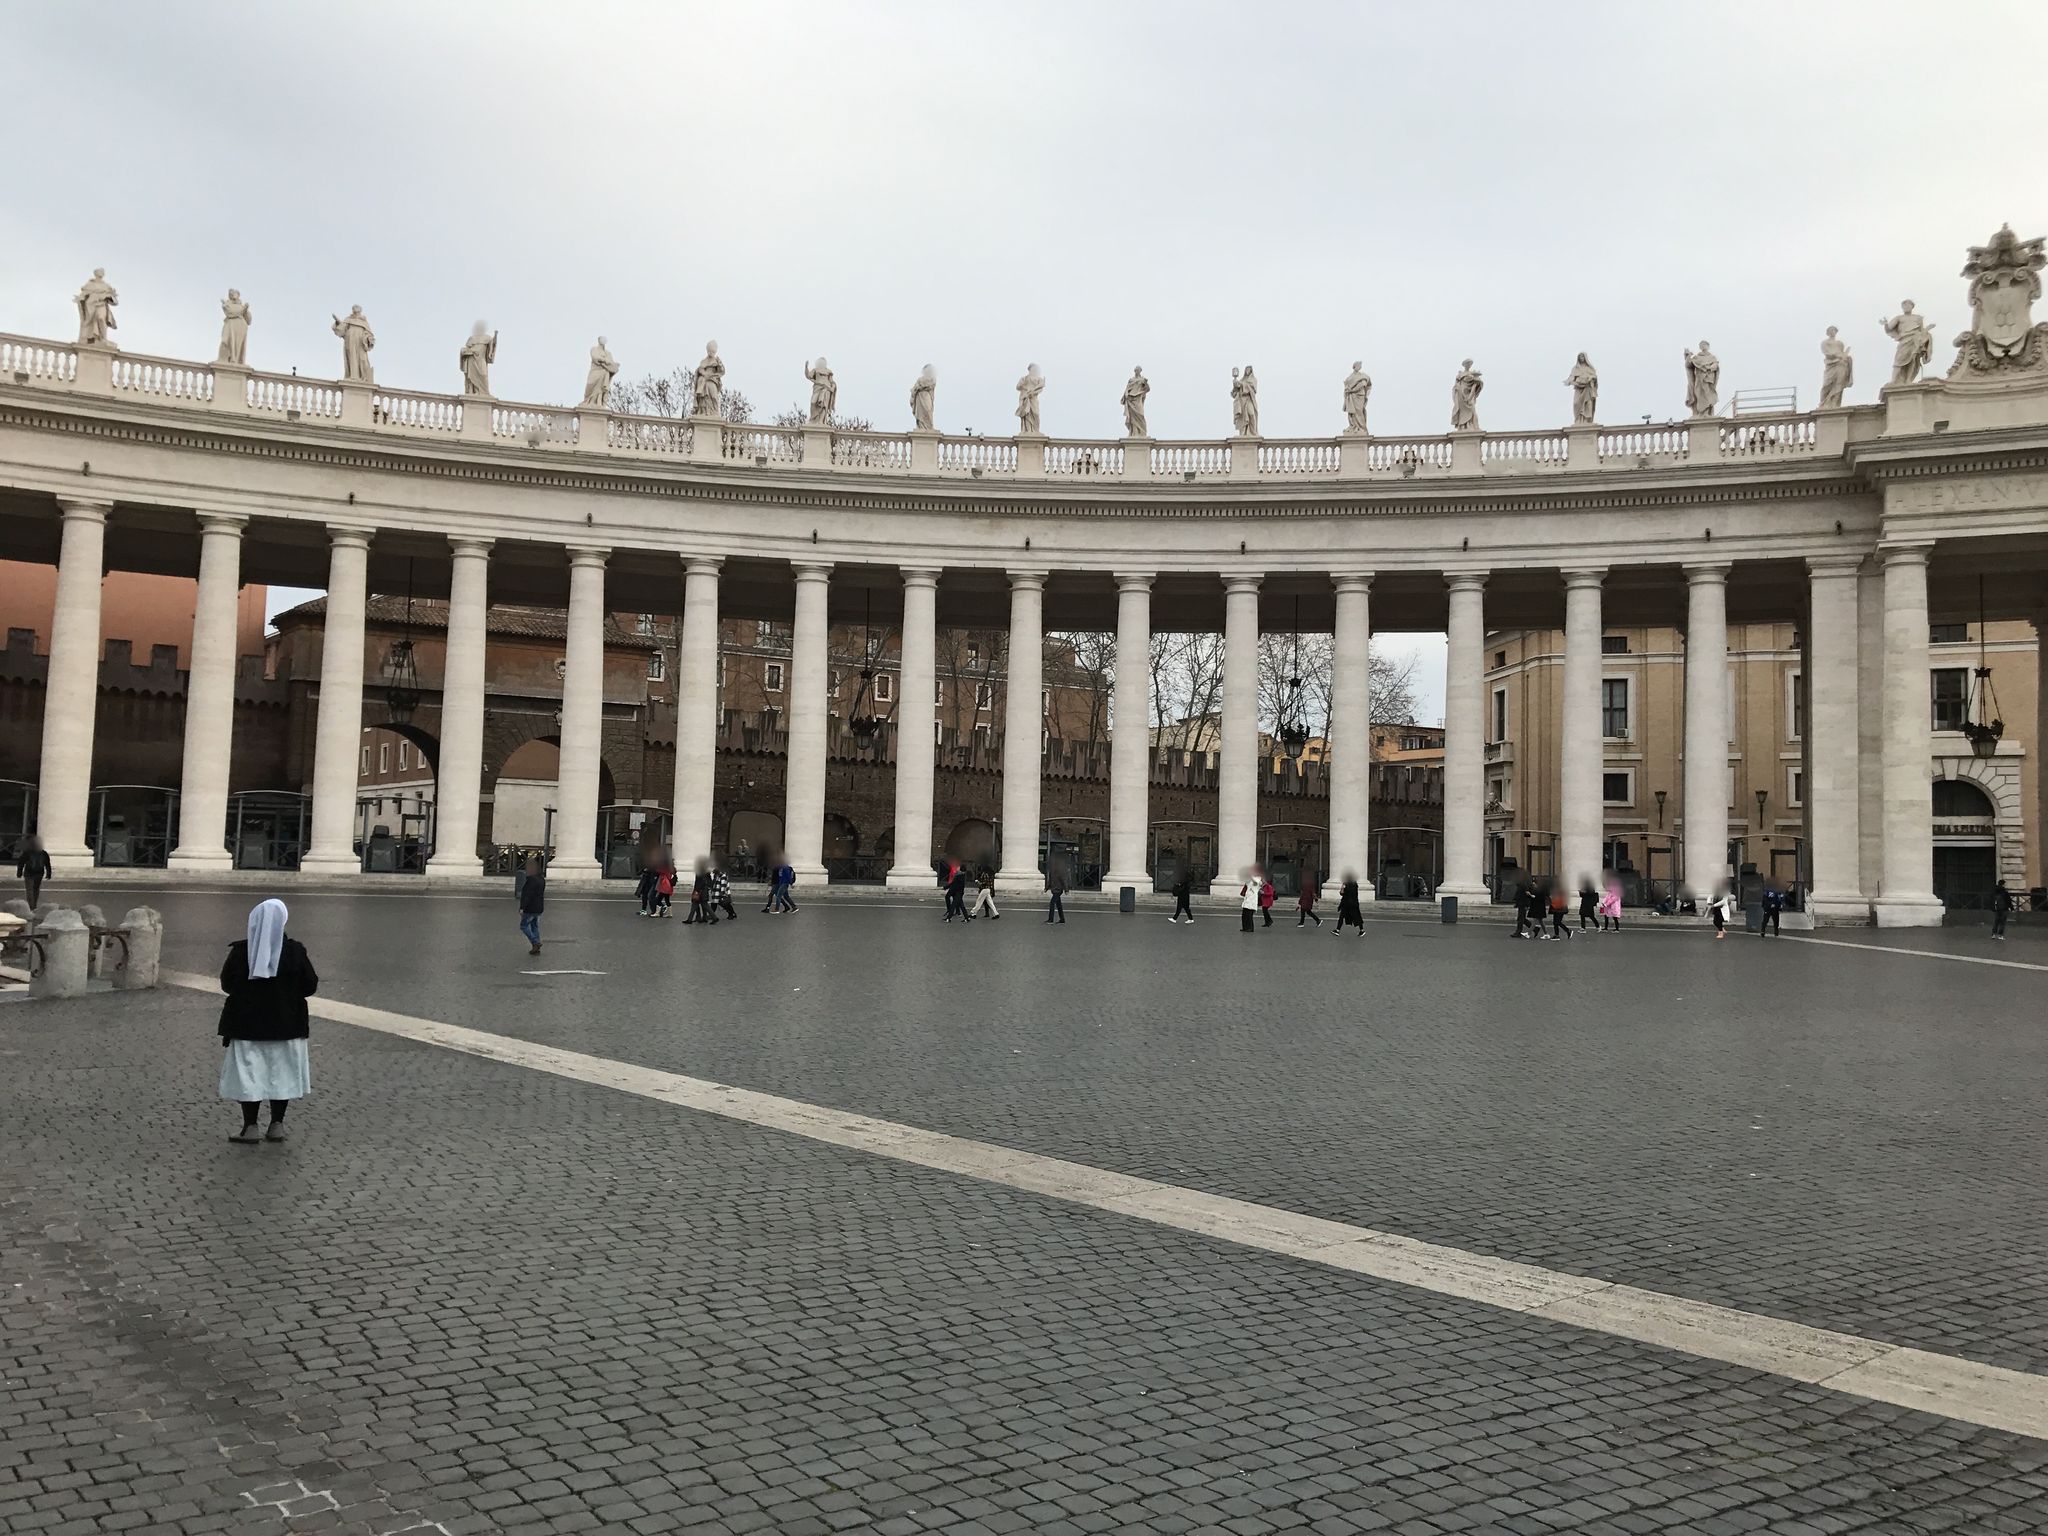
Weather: clear
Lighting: day
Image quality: good
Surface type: walking surface
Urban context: urban centre
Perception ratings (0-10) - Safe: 3.64, Lively: 7.38, Beautiful: 4.54, Boring: 5.47, Depressing: 6.18, Wealthy: 8.17